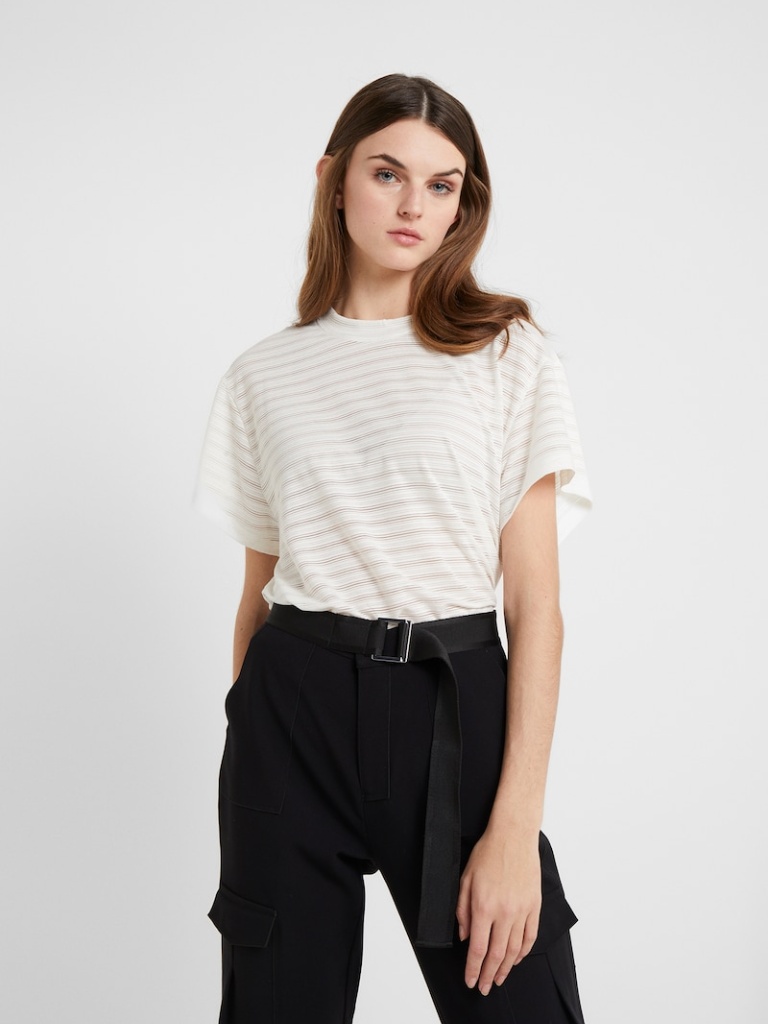
cotton relaxed short sleeve hip length Fully Tucked in crew t-shirt